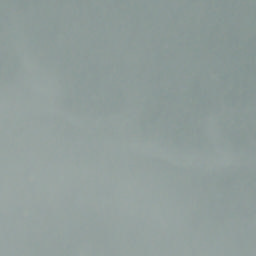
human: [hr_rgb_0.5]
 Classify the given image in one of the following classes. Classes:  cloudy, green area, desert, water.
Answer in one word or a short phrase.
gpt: cloudy